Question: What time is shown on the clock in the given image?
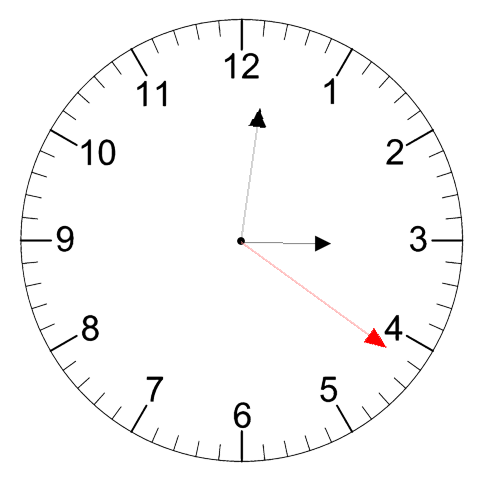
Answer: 03:01:21